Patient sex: M
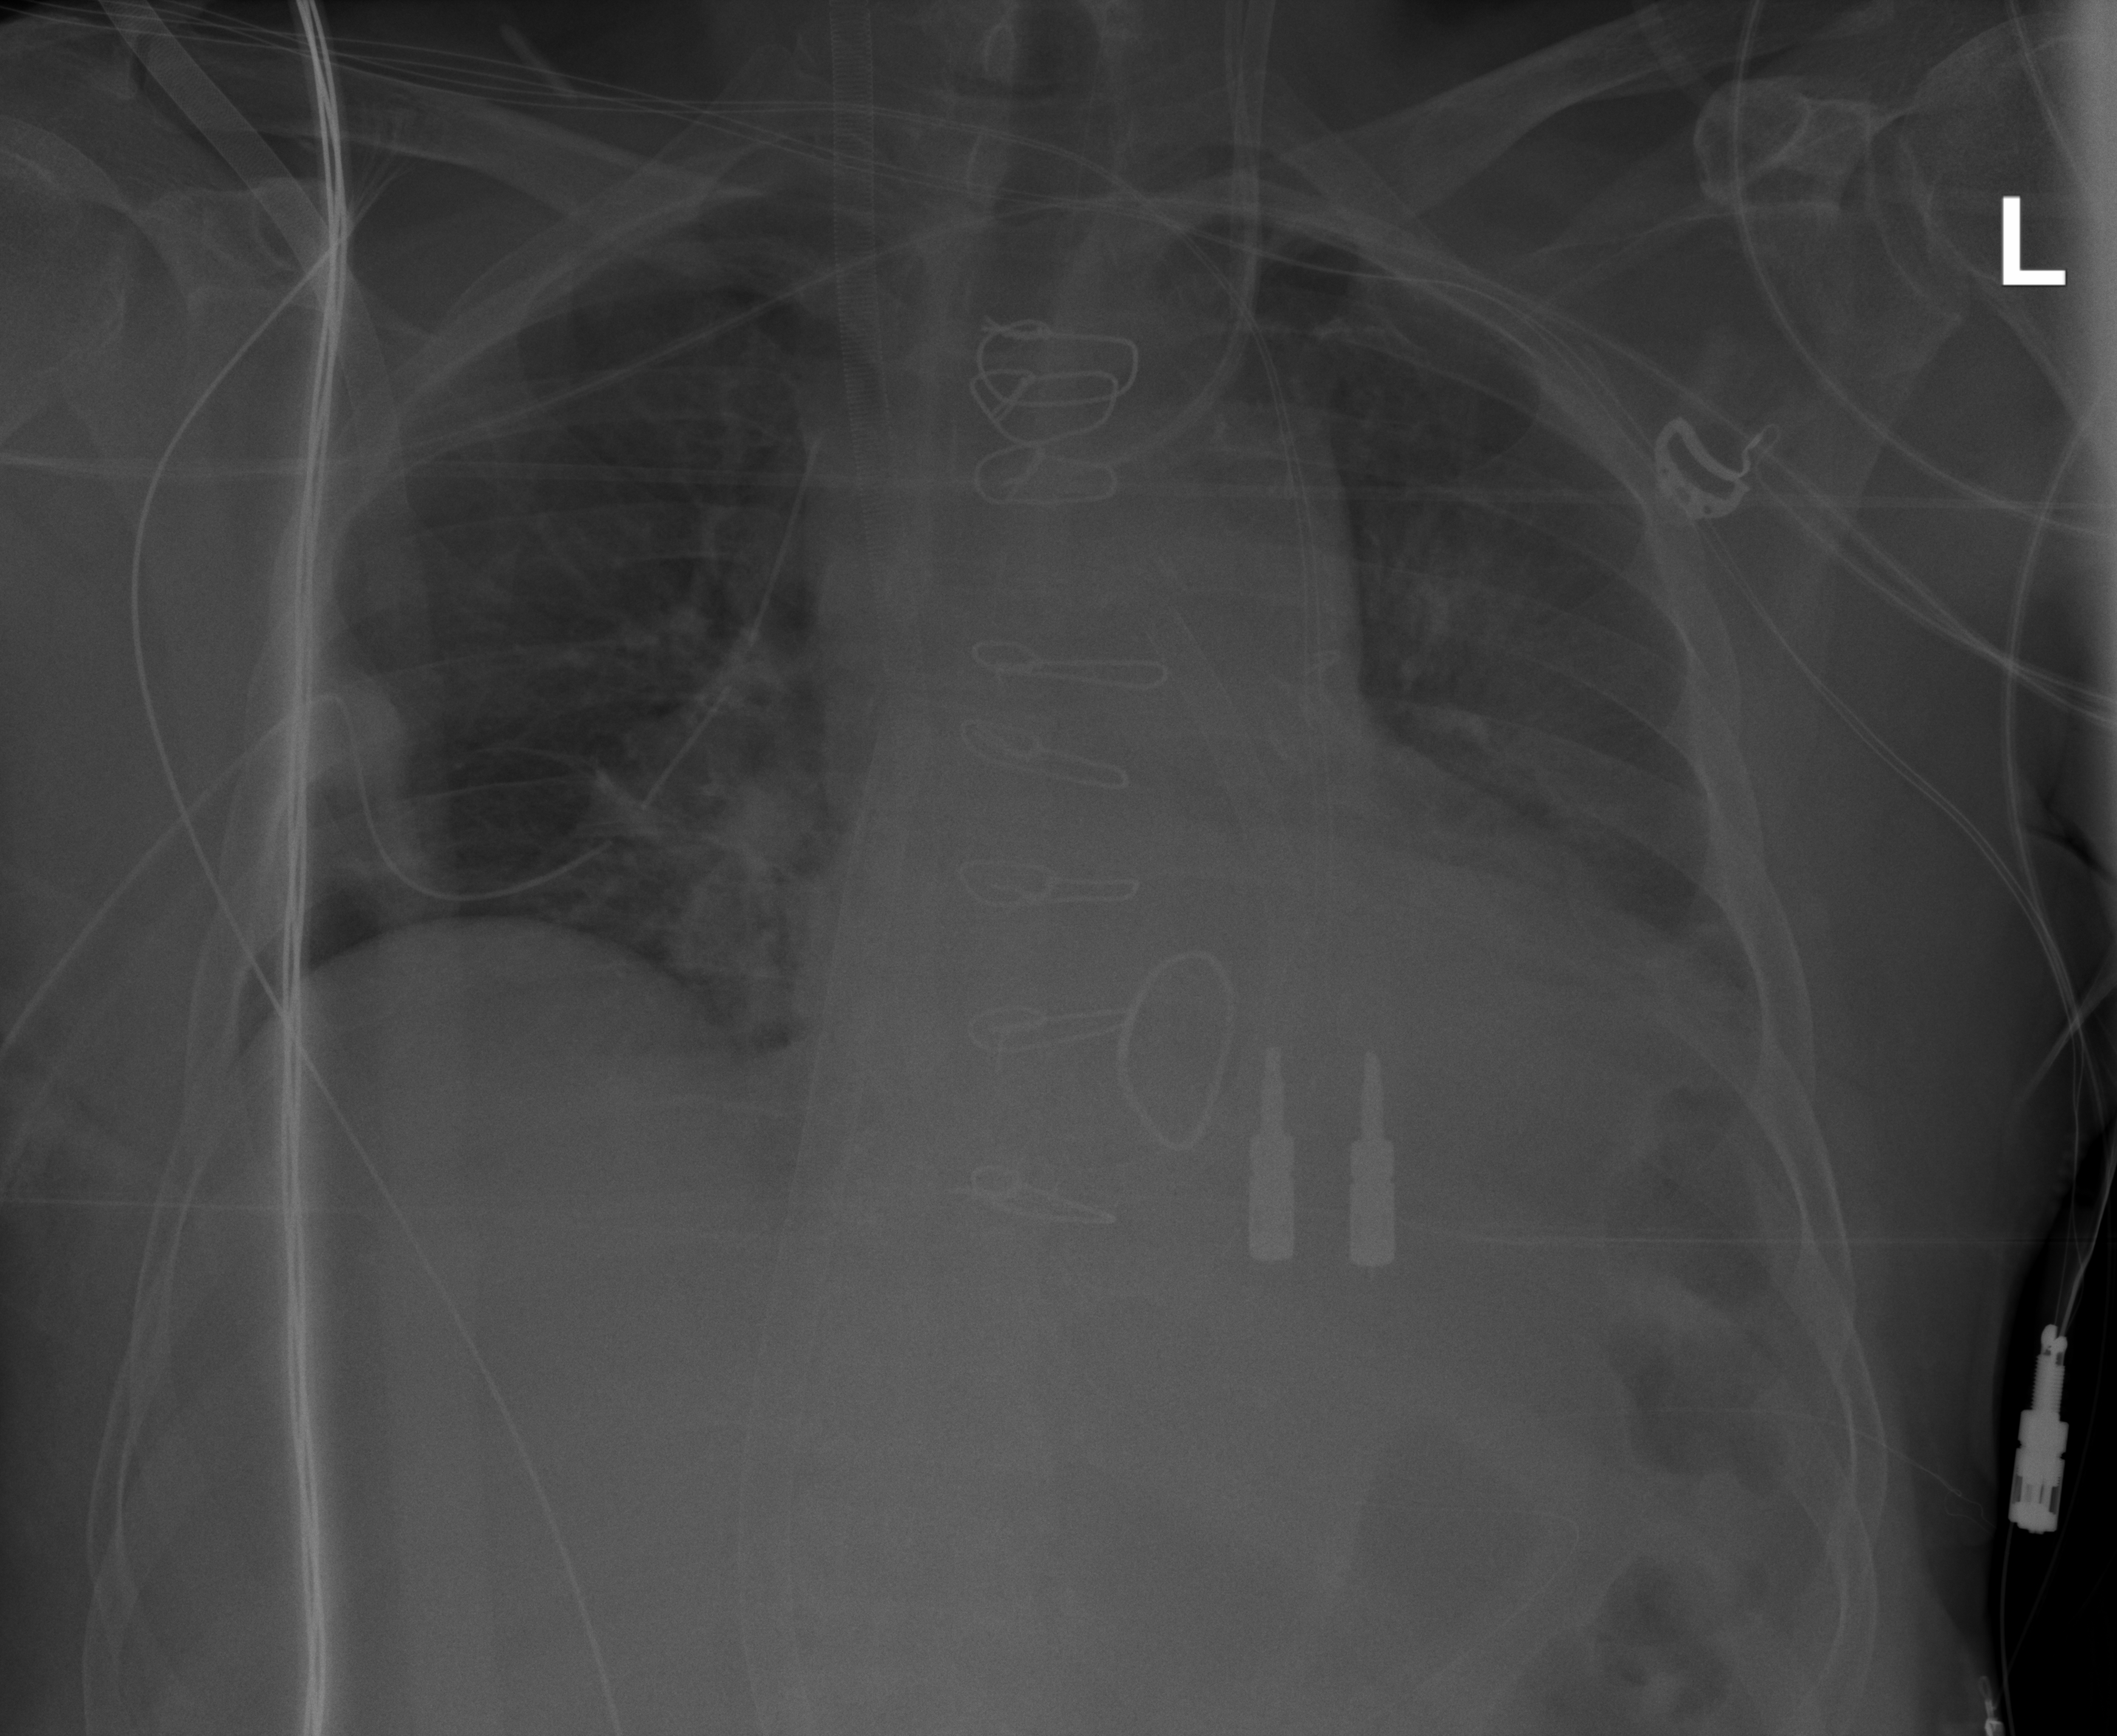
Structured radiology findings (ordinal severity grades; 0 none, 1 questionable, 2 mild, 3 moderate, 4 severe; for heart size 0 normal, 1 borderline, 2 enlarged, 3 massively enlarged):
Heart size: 2
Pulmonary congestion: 3
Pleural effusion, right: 0
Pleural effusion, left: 0
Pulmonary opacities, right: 2
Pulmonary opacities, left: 2
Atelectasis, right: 2
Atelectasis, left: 2